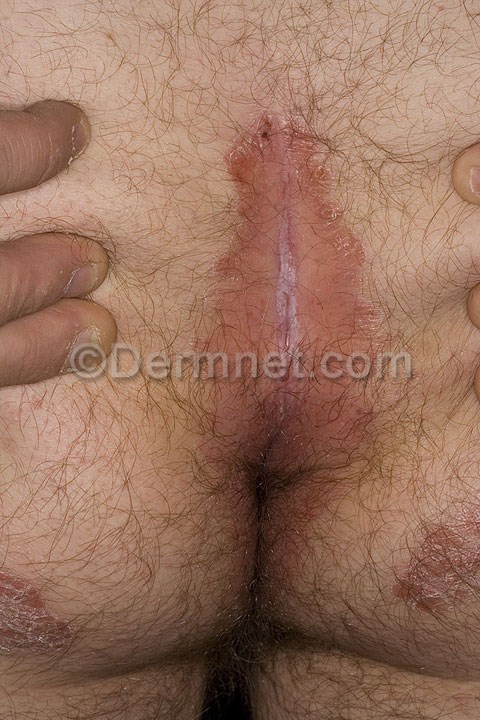
Disease: Psoriasis pictures Lichen Planus and related diseases